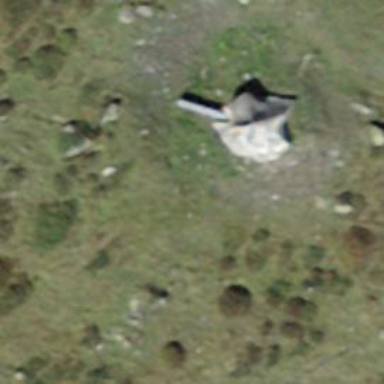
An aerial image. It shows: Military turret.